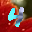
Label: 4